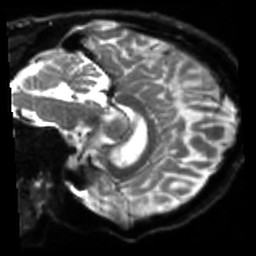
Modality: sbref
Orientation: sagittal
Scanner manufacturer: siemens
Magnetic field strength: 3 T
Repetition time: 4 s
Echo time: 0.0594 s